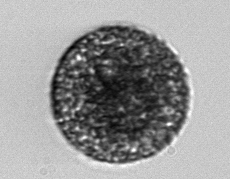
Label: Vicicitus_globosus